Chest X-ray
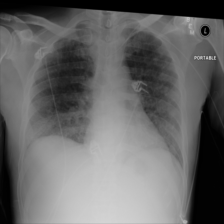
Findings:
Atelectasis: negative
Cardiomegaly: negative
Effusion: negative
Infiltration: negative
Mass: negative
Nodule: negative
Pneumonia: negative
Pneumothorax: negative
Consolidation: negative
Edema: negative
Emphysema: negative
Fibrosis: negative
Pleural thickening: negative
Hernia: negative